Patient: sex F, age 43
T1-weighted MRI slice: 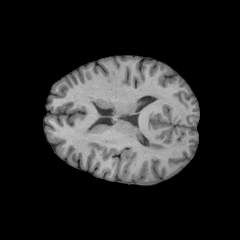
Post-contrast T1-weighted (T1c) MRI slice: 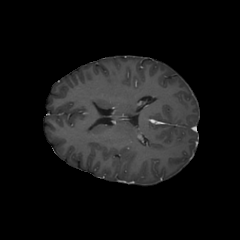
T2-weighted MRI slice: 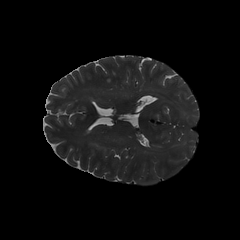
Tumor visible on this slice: yes
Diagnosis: Astrocytoma, IDH-wildtype
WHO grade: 3